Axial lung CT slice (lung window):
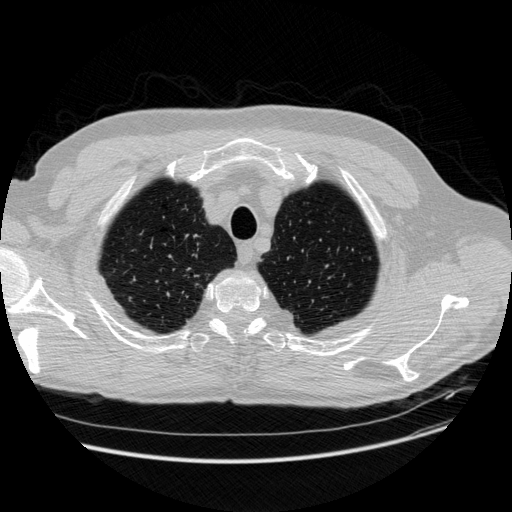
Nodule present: no